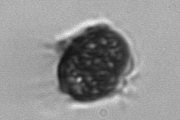
Label: Mesodinium